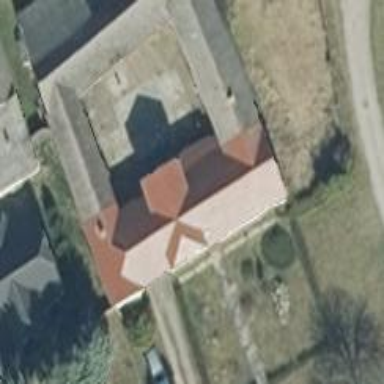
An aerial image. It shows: Simple house.